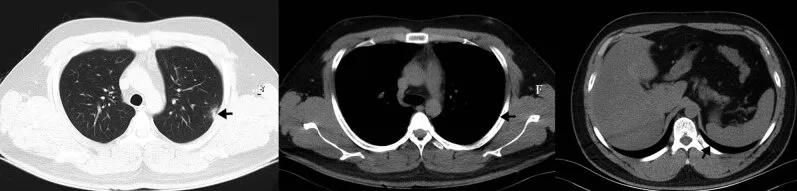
Chest CT after 6 weeks of treatment, showing the cavity disappeared, leaving only a little patchy infiltration. The pleural thickening was improved.
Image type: radiology (ct)